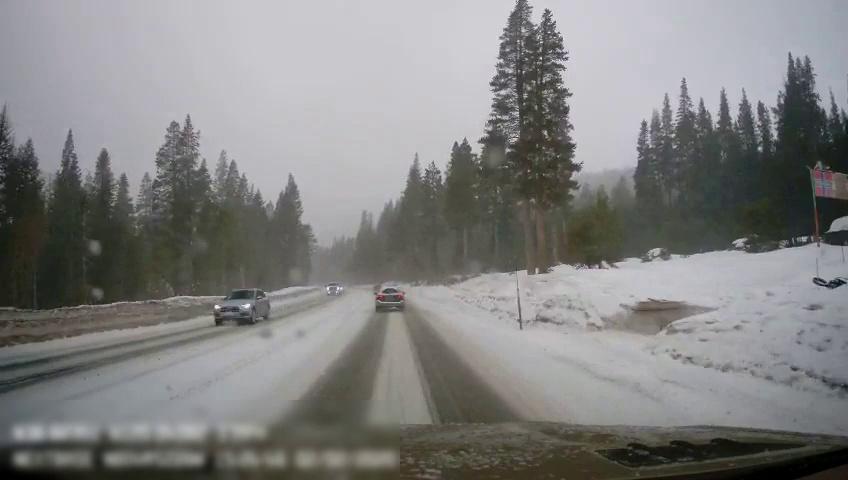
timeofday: Day
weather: Snowy
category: Drivable Space
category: Vehicles | SUV
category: Vehicles | SUV
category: Vehicles | Truck